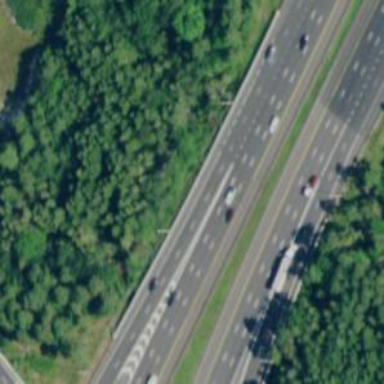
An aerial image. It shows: Motorway junction.